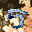
Label: 5